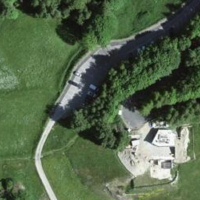
EUNIS habitat code: 24
Species observed at this site:
Convolvulus arvensis